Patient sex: M
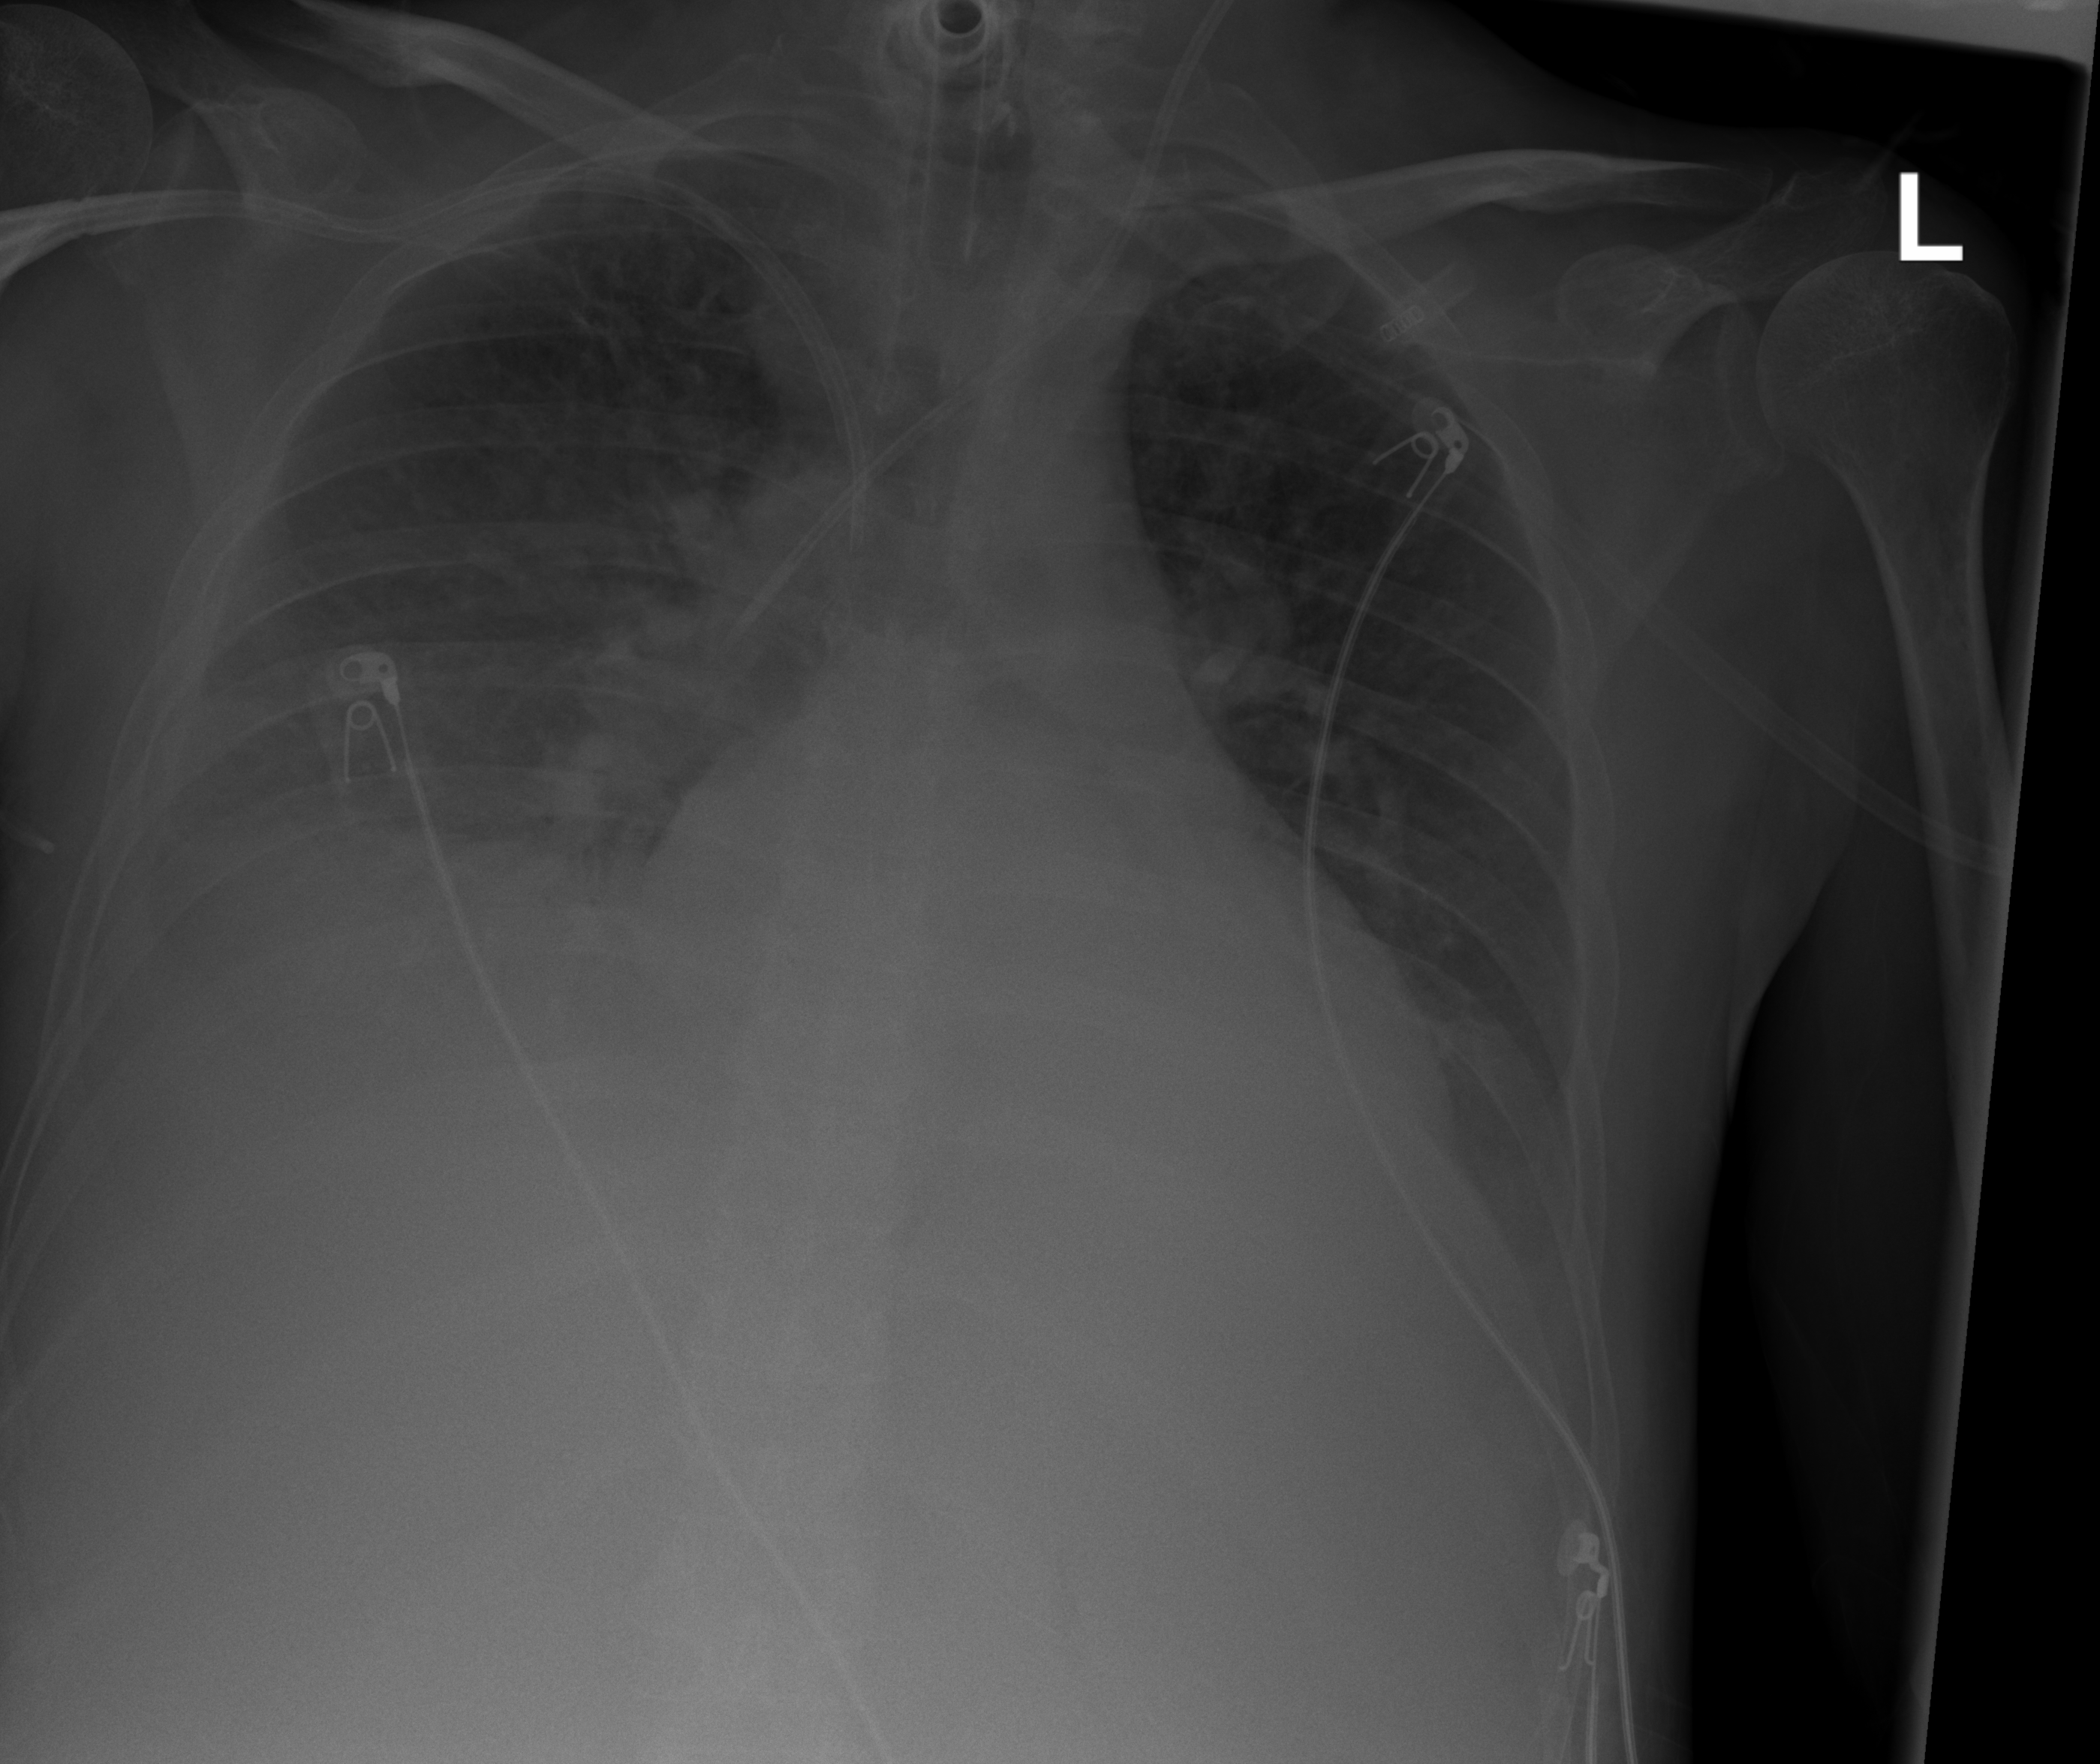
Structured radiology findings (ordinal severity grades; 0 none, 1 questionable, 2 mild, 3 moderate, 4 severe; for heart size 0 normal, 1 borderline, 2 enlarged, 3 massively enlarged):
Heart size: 1
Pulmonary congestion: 1
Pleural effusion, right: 3
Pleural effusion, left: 2
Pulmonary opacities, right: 3
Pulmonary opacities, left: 2
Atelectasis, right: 3
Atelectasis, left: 2